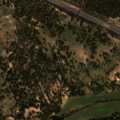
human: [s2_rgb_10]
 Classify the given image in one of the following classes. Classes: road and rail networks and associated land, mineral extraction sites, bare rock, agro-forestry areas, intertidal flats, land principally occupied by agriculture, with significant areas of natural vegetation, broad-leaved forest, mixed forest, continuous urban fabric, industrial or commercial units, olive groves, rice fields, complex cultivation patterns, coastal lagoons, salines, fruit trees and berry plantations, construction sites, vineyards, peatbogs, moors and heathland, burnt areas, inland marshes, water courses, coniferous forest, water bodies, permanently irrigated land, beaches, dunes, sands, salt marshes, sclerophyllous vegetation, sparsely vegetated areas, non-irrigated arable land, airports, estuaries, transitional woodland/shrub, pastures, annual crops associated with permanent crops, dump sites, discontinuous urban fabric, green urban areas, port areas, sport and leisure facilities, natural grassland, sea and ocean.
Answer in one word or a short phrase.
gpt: permanently irrigated land, agro-forestry areas